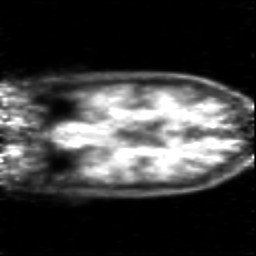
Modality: PET
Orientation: coronal
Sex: male
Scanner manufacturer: siemens